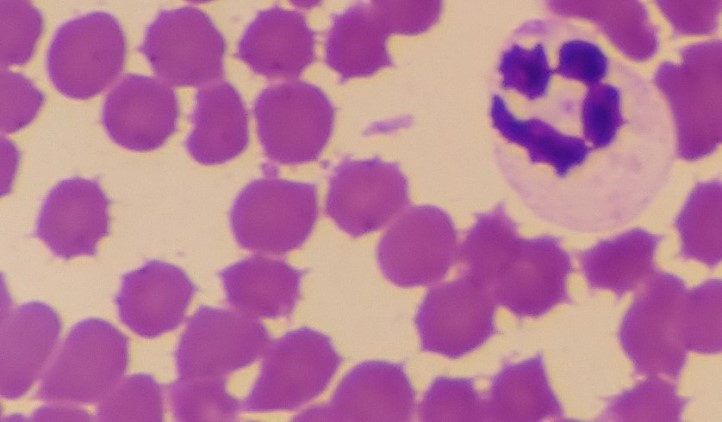
White blood cell type: Neutrophil